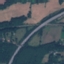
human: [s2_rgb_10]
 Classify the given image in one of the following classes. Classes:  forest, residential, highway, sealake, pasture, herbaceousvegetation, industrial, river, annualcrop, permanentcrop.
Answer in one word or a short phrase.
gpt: Highway